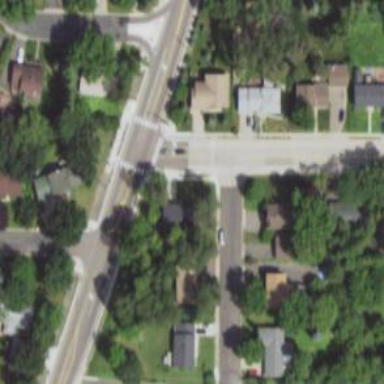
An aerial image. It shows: Asphalt footway with marked crossing.